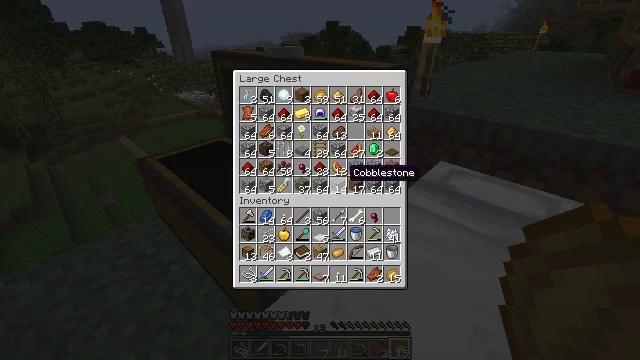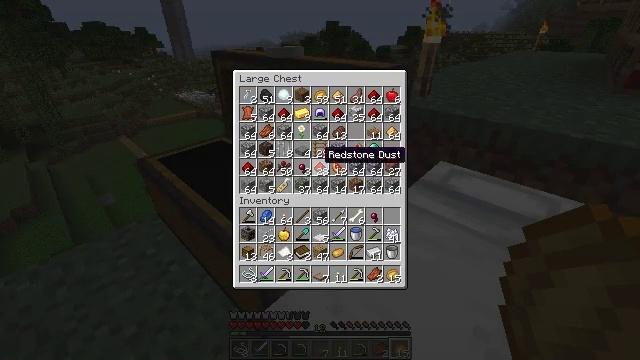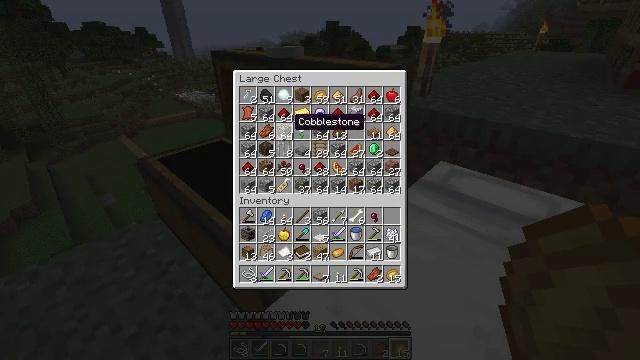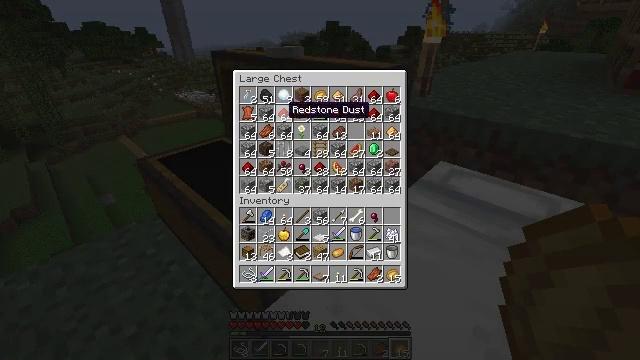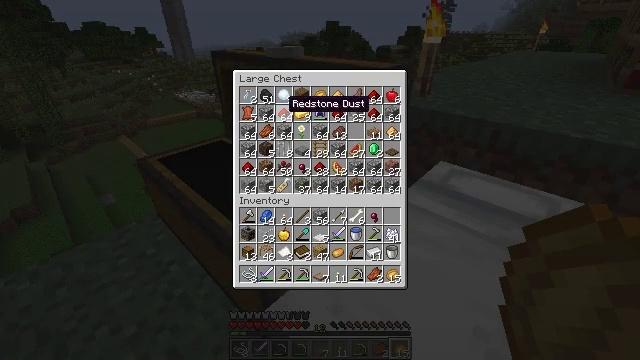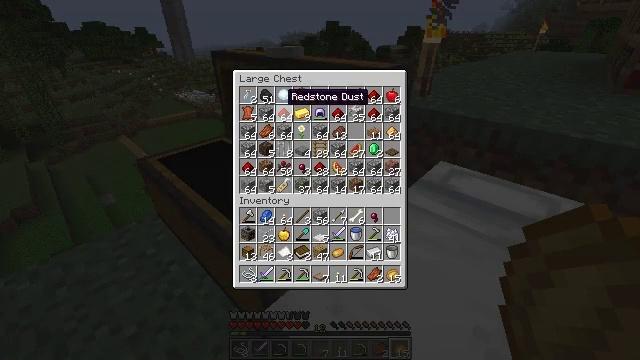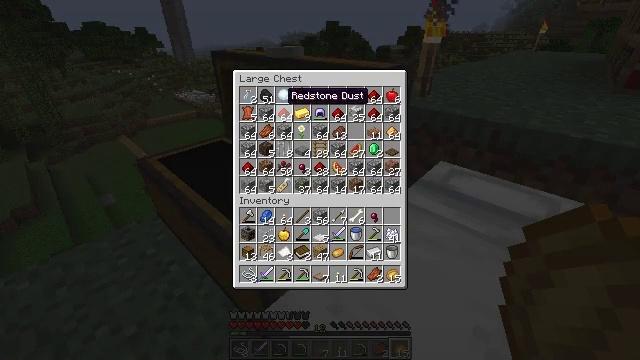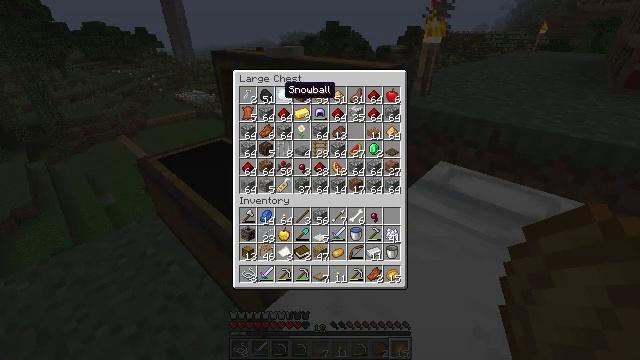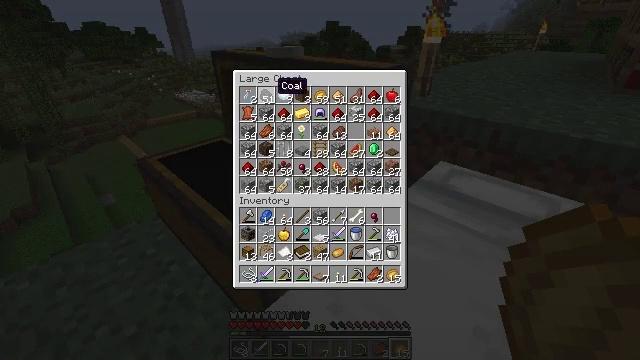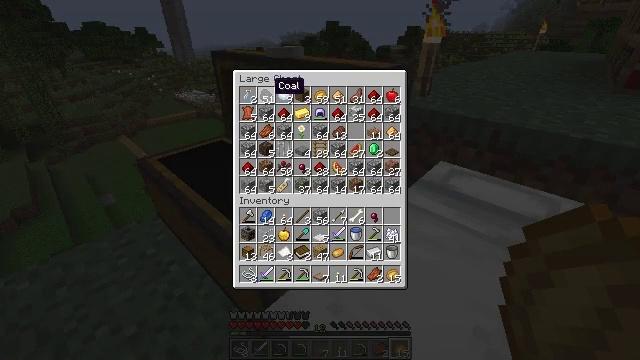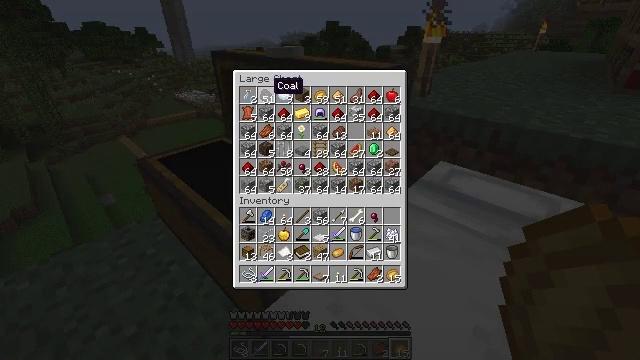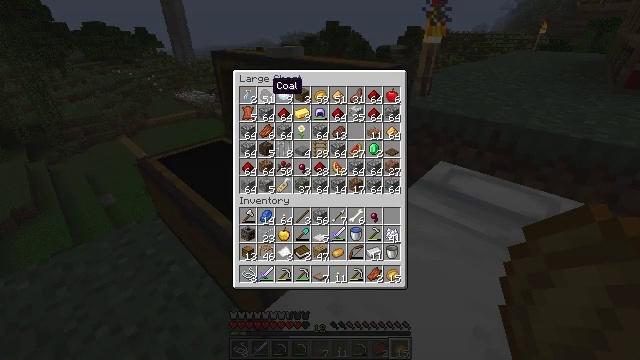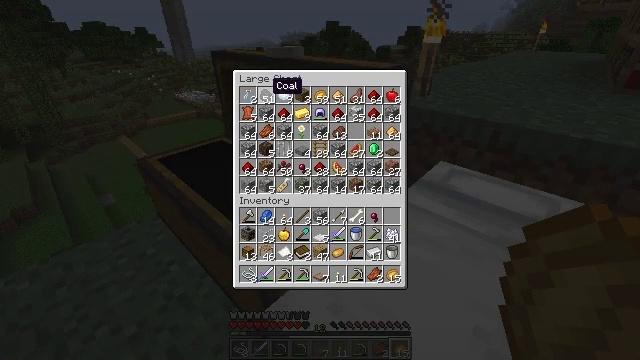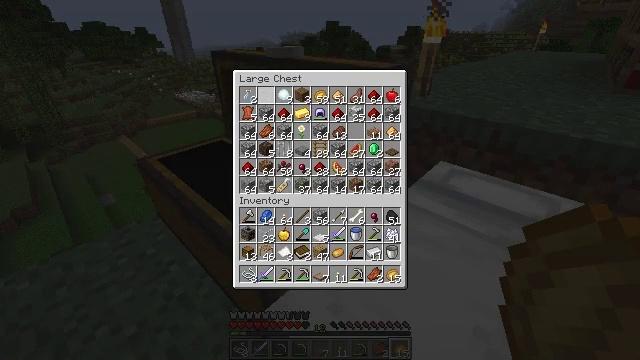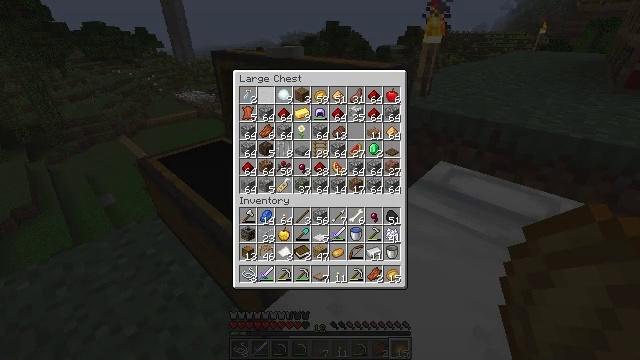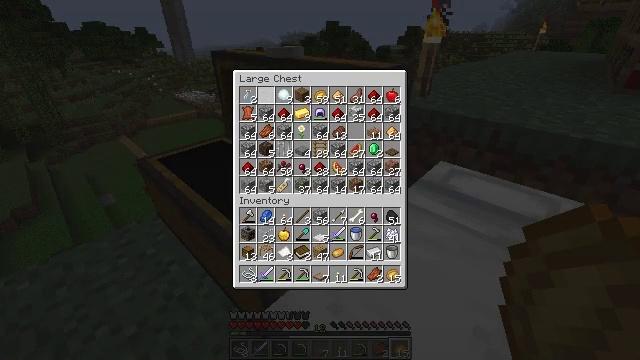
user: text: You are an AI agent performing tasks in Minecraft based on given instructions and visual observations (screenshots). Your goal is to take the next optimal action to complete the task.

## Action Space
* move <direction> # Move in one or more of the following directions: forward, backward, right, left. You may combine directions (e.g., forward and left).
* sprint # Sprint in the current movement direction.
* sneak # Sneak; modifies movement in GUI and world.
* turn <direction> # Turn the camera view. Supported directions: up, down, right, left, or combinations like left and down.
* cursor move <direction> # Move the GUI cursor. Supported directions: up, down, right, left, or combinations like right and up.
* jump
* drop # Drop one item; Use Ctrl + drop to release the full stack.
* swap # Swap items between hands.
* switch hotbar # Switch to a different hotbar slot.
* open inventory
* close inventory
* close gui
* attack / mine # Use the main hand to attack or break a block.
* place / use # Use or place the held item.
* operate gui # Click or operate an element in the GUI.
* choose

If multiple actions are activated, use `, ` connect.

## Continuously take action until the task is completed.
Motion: motion action
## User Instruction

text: Retrieve stripped jungle log from structures.
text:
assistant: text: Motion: cursor move left and up
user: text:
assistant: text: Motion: cursor move left and up
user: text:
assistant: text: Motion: cursor move up
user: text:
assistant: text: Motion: no_op
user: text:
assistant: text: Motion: no_op
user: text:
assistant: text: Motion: sneak
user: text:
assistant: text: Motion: sneak
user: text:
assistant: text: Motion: sneak, cursor move left
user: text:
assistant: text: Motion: sneak
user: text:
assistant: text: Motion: sneak
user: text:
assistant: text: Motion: sneak
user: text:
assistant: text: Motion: sneak
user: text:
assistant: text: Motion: sneak, operate gui
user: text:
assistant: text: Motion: sneak, operate gui
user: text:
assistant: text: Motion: sneak, operate gui
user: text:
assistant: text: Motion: sneak
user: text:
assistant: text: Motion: sneak
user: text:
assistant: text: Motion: sneak
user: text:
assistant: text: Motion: sneak
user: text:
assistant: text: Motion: no_op
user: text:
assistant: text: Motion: no_op
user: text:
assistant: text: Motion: no_op
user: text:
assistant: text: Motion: no_op
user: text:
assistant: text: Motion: no_op
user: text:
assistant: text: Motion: no_op
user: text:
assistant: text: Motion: no_op
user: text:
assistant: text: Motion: no_op
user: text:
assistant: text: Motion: no_op
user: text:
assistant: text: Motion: no_op
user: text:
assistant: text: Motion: no_op